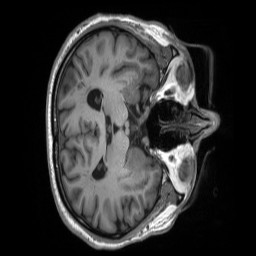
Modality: T1w
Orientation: axial
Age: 65
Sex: male
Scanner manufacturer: siemens
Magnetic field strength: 3 T
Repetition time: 2.53 s
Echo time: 0.00219 s